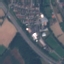
Label: Highway